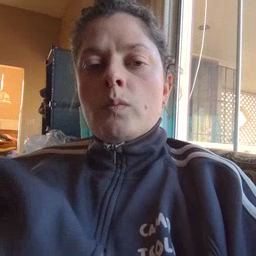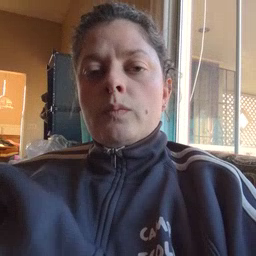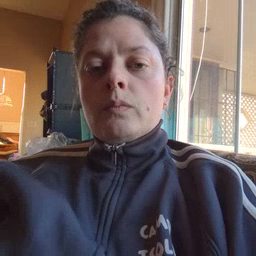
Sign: old